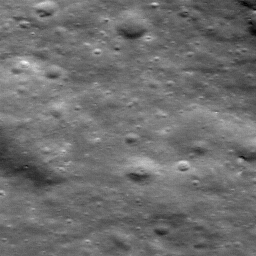
Host type: background_regolith
Lunar coordinates: latitude nan, longitude nan